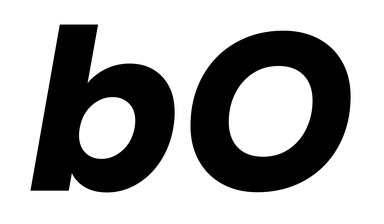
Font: Poppins-BoldItalic